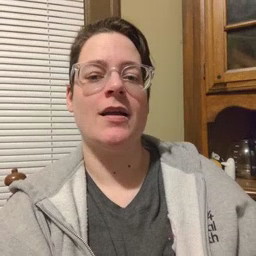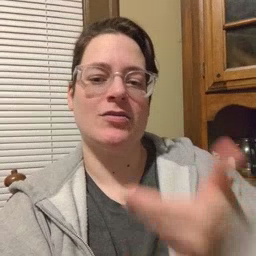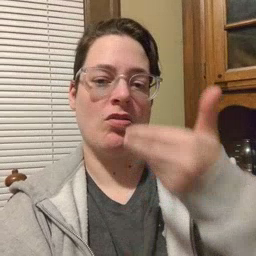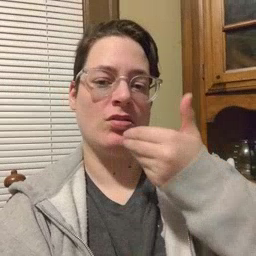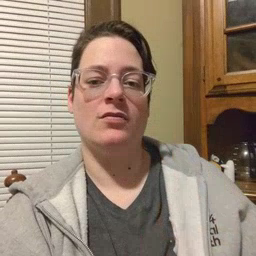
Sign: cereal